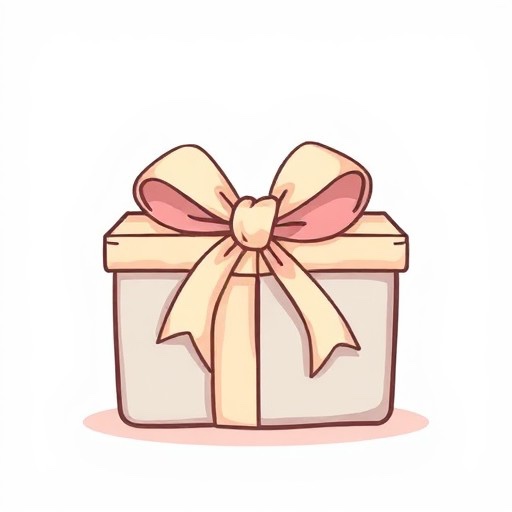
Category: Thank You